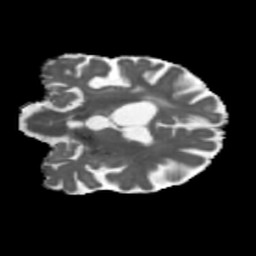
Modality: MD
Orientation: coronal
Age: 63
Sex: female
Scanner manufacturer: siemens
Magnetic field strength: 3 T
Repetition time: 5.47 s
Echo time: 0.0854 s